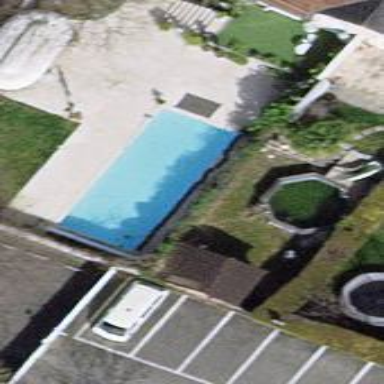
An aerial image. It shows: Outdoor swimming pool on leisure land.